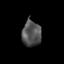
Tissue: prostate
Cell type: T cells
Senescence score: 0.3009
Nuclear area (px): 490
Mean DAPI intensity: 81.661